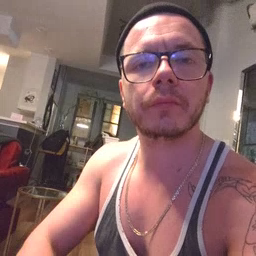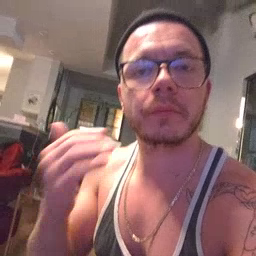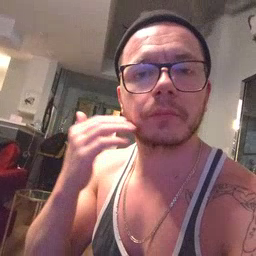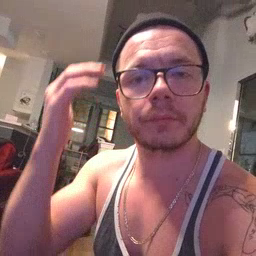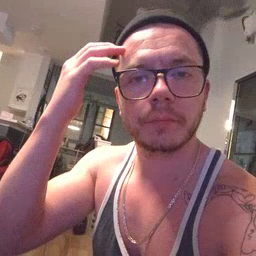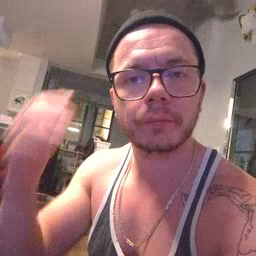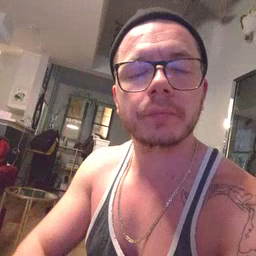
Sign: head